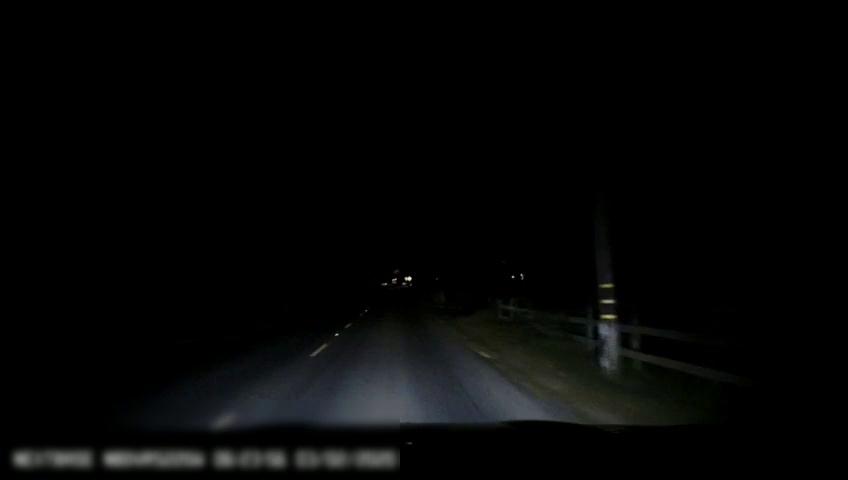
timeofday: Night
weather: Other
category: Drivable Space
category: Lanes | Alternate Lane